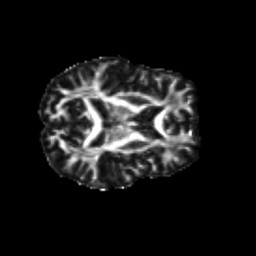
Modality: FA
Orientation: axial
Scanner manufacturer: siemens
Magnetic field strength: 3 T
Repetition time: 9.2 s
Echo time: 0.084 s